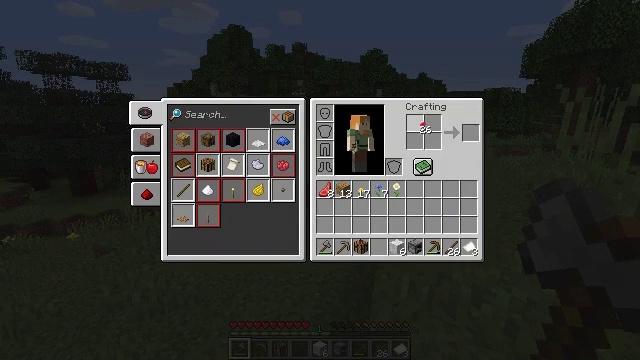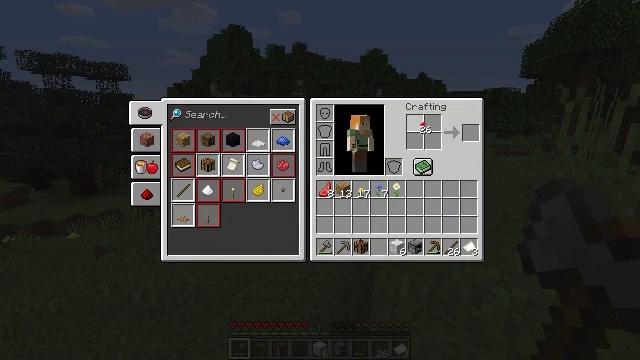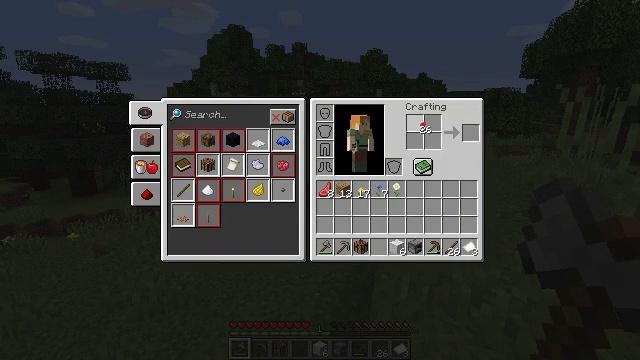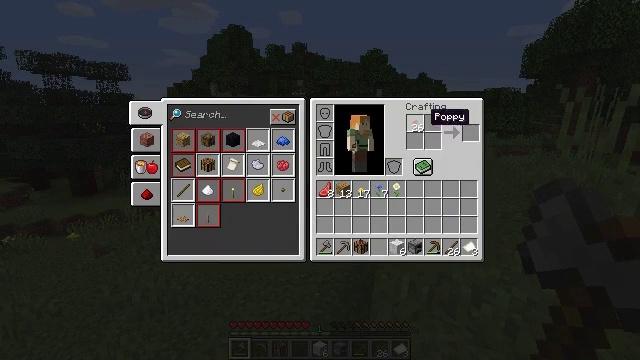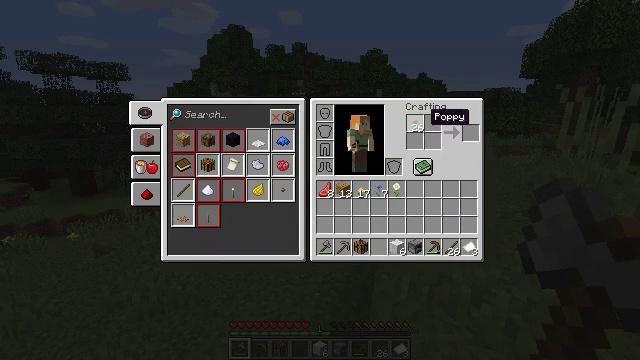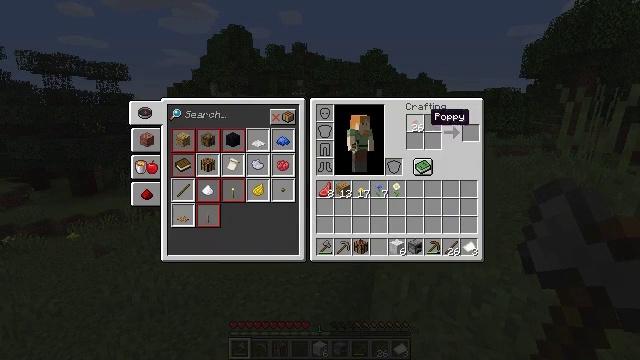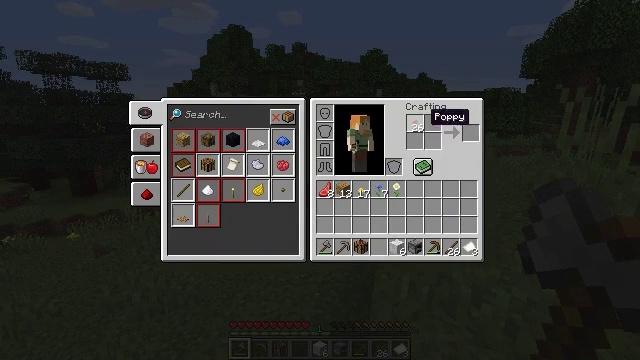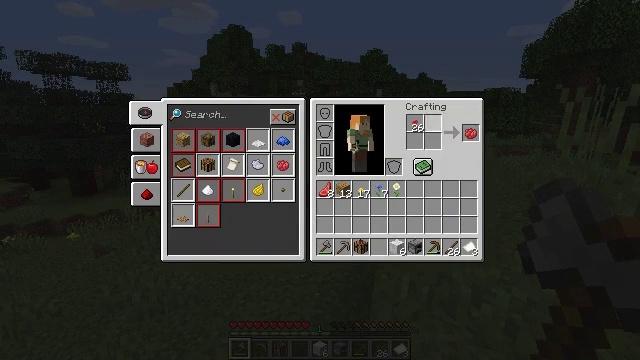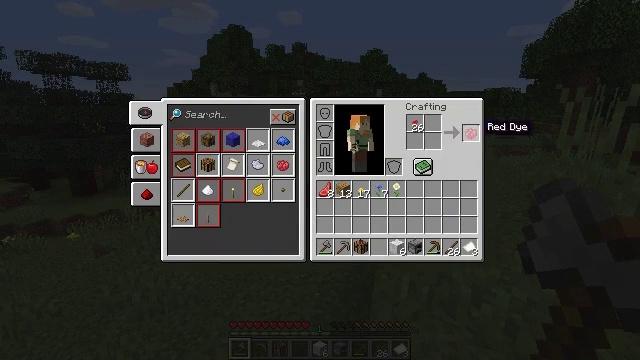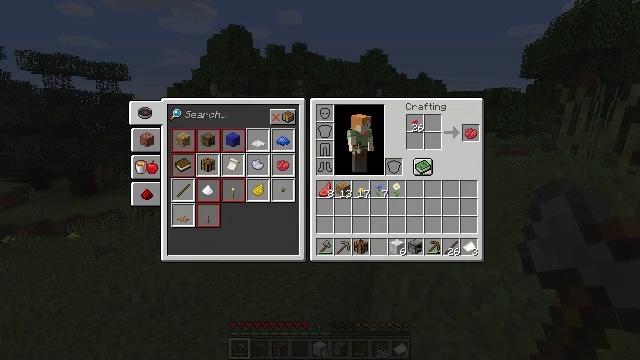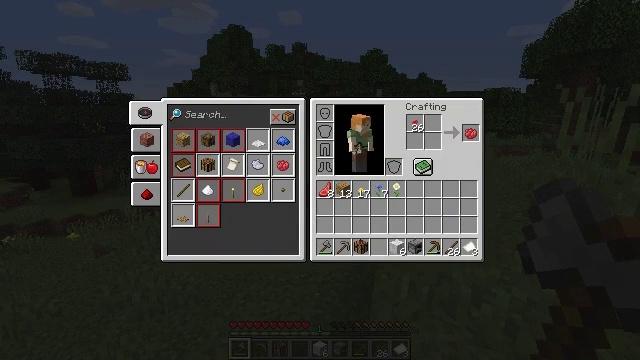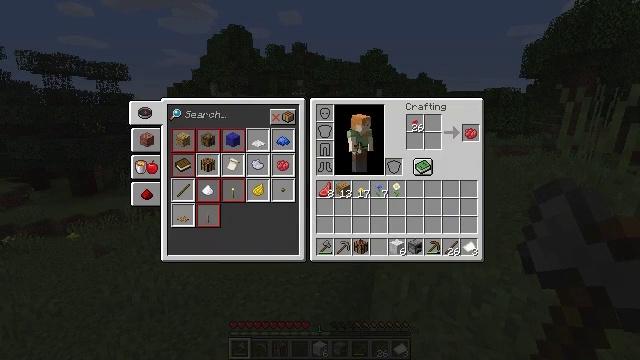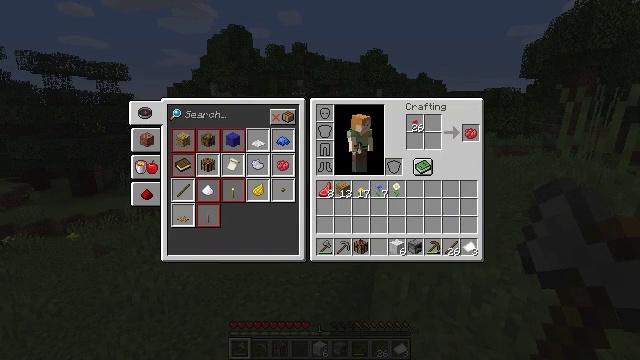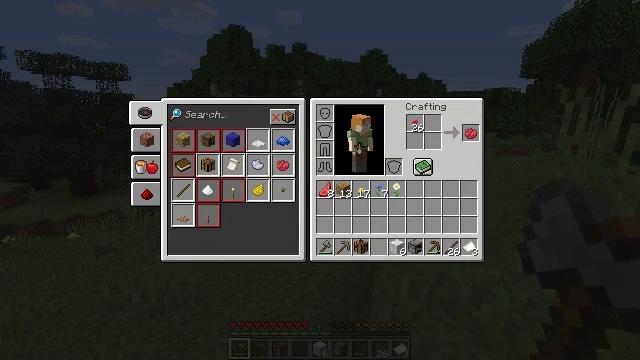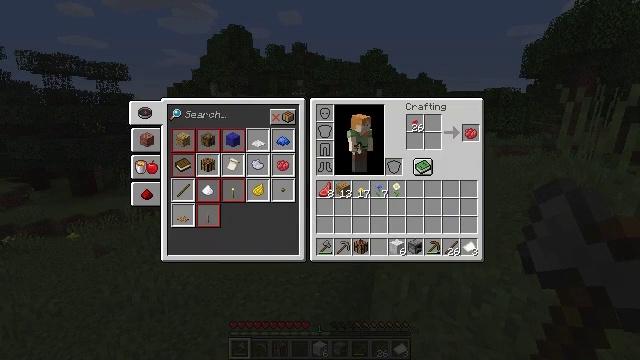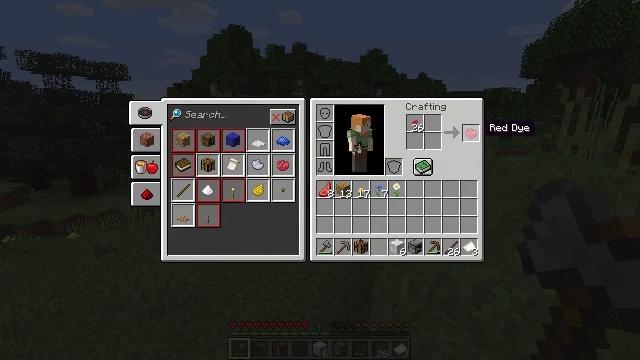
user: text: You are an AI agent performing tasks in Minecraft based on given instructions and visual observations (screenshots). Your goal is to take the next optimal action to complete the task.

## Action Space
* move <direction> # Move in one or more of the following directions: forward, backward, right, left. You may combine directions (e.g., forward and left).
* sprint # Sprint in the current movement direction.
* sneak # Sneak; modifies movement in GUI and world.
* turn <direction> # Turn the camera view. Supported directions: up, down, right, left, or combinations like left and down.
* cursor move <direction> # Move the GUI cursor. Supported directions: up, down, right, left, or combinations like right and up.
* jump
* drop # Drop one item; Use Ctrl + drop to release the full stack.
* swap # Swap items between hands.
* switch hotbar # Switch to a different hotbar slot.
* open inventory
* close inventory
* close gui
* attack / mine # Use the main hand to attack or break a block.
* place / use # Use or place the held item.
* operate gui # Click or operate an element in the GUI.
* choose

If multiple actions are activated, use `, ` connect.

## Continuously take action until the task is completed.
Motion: motion action
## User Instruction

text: Utilize the crafting table to make some red dye.
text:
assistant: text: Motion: operate gui
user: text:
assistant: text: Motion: operate gui
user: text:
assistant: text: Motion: no_op
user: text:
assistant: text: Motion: no_op
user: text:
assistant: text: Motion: no_op
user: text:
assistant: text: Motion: no_op
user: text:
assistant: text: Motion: no_op
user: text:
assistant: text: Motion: sneak, cursor move right and down
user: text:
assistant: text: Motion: sneak, cursor move right
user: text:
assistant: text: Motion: sneak
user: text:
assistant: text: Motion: sneak
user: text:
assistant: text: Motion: sneak
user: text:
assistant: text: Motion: sneak, cursor move left
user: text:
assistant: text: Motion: sneak
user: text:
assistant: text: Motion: sneak
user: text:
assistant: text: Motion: sneak
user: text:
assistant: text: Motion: sneak
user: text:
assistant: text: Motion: sneak
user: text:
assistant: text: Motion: sneak, operate gui
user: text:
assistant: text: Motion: sneak, operate gui
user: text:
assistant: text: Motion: sneak
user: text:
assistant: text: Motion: sneak, cursor move left
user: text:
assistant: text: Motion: sneak, cursor move left and down
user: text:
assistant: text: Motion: no_op